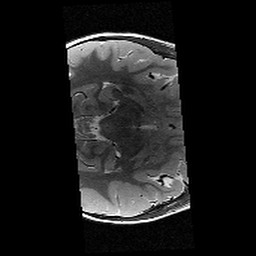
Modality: T2w
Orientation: axial
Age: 11
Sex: female
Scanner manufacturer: siemens
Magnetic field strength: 3 T
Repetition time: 9.23 s
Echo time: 0.067 s